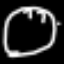
Label: clock